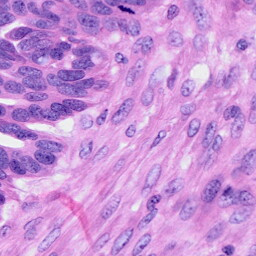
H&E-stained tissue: Ovarian